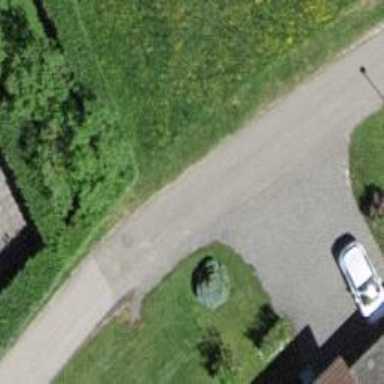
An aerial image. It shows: Residential road with grade 1 tracktype.